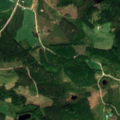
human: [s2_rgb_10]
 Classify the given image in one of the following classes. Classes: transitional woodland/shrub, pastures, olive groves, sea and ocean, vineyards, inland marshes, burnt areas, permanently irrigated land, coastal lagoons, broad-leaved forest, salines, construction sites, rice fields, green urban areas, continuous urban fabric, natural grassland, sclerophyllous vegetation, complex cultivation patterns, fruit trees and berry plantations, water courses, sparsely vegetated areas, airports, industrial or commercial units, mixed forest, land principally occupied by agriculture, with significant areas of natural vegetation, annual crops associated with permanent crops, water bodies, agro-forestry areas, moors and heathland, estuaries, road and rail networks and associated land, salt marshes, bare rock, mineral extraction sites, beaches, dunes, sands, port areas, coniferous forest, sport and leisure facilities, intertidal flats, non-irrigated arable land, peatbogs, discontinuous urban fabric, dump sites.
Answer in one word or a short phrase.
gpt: non-irrigated arable land, mixed forest, transitional woodland/shrub, water bodies